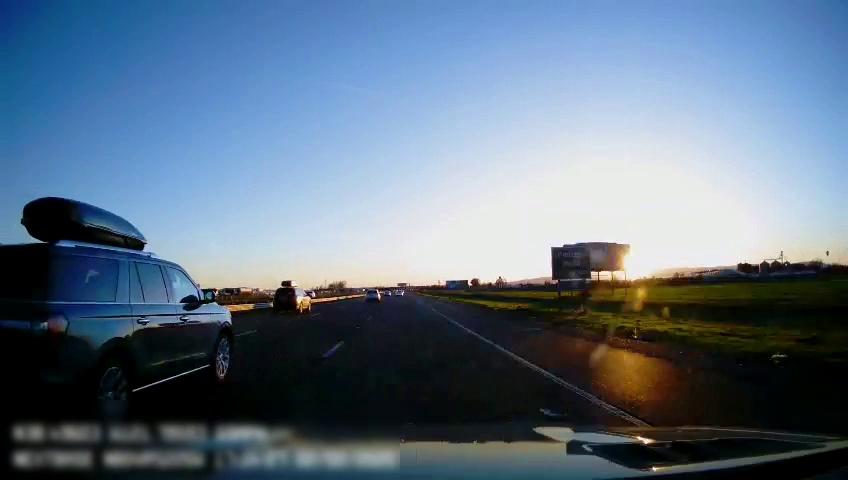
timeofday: Day
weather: Sunny
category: Drivable Space
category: Vehicles | SUV
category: Vehicles | SUV
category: Vehicles | SUV
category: Lanes | Alternate Lane
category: Lanes | Alternate Lane
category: Lanes | Current Lane
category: Lanes | Alternate Lane
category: Traffic | Signs
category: Traffic | Signs
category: Traffic | Signs